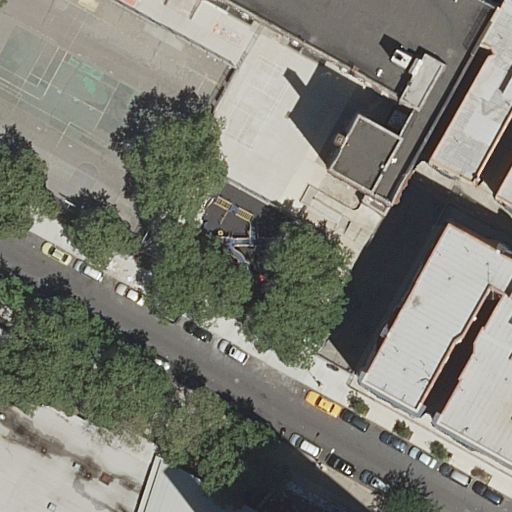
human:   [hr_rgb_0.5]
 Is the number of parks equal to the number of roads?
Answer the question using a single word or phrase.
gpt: yes

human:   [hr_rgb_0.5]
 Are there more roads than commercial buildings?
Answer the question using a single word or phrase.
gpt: yes

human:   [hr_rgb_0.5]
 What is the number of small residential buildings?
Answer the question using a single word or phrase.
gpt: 2

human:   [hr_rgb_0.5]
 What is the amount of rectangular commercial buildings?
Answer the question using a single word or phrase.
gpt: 0

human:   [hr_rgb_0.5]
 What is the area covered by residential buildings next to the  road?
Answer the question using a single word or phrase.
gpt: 1910m2

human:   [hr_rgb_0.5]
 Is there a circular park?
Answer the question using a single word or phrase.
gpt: no

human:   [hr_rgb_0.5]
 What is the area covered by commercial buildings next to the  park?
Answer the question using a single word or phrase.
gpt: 0m2

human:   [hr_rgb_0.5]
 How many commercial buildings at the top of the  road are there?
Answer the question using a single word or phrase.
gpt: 0

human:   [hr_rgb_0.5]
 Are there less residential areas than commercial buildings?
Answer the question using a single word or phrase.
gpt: no

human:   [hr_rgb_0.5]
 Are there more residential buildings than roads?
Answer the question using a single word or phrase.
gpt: yes

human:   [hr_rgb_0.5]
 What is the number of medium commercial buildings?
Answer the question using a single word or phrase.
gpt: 0

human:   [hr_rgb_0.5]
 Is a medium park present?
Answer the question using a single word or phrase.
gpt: no

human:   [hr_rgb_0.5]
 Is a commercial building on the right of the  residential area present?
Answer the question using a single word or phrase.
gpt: no

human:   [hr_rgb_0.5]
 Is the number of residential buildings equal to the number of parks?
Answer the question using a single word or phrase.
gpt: no

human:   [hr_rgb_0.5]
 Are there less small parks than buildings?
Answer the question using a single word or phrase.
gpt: yes

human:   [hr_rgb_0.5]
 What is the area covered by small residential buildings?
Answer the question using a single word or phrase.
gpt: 65m2

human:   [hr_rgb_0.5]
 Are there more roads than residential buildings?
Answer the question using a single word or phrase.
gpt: no

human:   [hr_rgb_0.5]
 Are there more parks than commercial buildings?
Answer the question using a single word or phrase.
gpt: yes

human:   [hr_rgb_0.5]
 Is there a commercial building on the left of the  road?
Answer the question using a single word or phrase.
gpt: no

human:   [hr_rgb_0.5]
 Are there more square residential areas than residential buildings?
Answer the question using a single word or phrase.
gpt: no

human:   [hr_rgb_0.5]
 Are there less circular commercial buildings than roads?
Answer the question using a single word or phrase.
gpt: yes

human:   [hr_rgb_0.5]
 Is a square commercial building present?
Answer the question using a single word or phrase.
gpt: no

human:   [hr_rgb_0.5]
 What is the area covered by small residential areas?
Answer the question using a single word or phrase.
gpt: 0m2

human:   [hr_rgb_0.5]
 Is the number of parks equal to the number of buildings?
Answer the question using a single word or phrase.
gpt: no

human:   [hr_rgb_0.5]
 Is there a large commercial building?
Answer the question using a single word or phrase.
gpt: no

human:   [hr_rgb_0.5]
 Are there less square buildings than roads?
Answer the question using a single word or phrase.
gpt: yes

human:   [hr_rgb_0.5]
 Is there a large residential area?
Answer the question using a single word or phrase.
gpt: yes

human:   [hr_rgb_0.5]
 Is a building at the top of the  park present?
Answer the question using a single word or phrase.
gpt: no

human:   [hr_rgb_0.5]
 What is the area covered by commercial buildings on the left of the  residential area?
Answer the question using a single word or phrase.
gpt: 0m2

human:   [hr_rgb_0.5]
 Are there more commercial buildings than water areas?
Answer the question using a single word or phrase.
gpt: no

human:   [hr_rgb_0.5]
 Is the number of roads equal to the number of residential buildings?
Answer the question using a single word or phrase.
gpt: no

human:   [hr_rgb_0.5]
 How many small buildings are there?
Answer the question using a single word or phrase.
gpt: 2

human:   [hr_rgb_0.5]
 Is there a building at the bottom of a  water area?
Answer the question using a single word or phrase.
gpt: no

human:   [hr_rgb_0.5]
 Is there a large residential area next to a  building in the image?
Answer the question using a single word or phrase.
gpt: yes

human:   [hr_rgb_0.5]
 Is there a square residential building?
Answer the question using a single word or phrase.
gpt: no

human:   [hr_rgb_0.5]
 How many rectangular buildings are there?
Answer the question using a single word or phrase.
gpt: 2